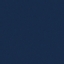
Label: SeaLake